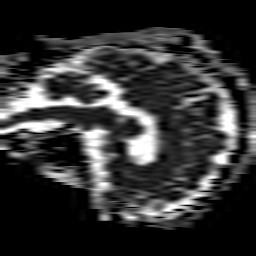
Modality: ADC
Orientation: sagittal
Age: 52
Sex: male
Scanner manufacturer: philips
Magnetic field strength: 1.5 T
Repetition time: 5.156 s
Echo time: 0.07764 s